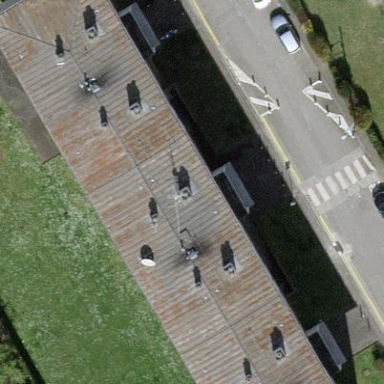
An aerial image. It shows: Apartments building with hipped roof oriented along the structure.